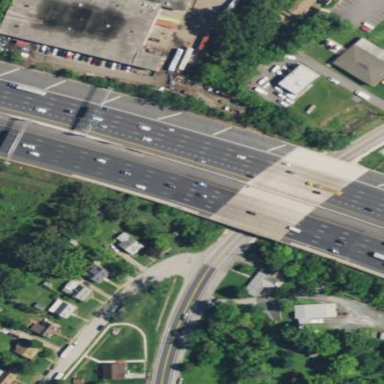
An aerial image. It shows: Man-made bridge.